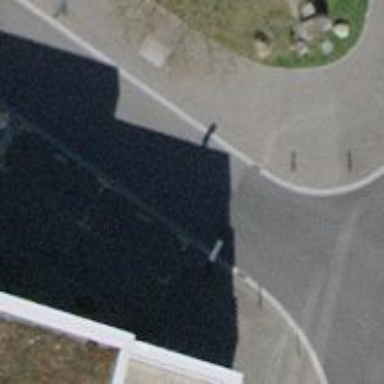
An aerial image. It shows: Marked zebra crossing on the road.